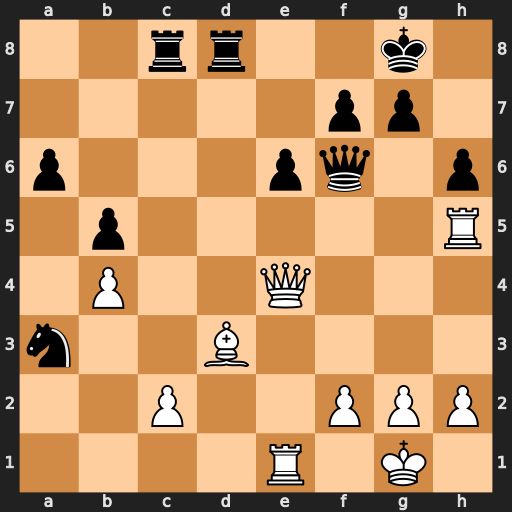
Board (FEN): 2rr2k1/5pp1/p3pq1p/1p5R/1P2Q3/n2B4/2P2PPP/4R1K1
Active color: w
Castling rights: -
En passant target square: -
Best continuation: Qh7+ Kf8 Rf5